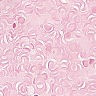
Metastatic tissue present: no